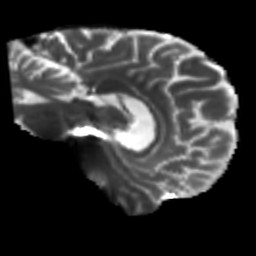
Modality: T2w
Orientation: sagittal
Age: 60
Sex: male
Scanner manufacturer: siemens
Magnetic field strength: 3 T
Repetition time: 5.47 s
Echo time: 0.0854 s